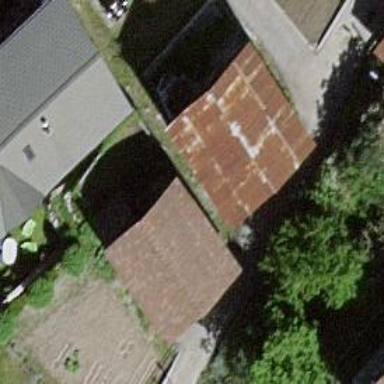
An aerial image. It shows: Shed building.